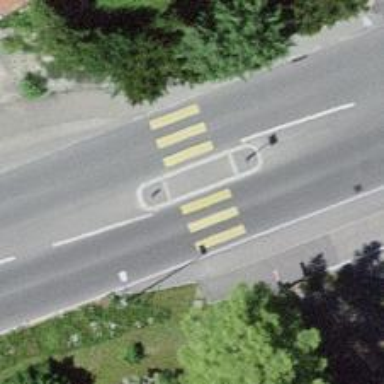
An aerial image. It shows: Zebra crossing on footway.